Question: Joomla is an open-source CMS written in PHP, that originally was based on Apache, MySQL, and Linux.
Now it runs on IIS + Windows.
Can I install it on my Windows machine, using MS SQL Server instead of MySQL?

I have seen <URL> showing a person doing this. But when I download the joomla installer, it's not possible to install it onto MS SQL.
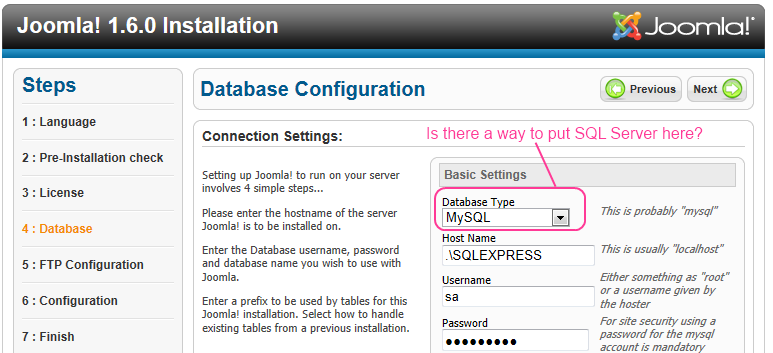
Answer: .
Yes, you can run joomla on SQL Server, sort of. But there are some big caveats.
- You must download a modified joomla installation. The best I found was a modified v1.6 joomla<URL> version of joomla supporting SQL Server that I found. - As far as I could tell there's no commitment to an ongoing maintenance of this thing. I looked in the joomla release plan and did not see SQL Server support as a commitment. - Lastly, and possibly most importantly, it does not work.
does it not work? Let me count the ways.
There are queries scattered throughout the joomla source code, to retrieve things like module names, article content, ratings, and so on. Most of the SQL code works with MySQL, and not with SQL Server. The "multidb" modified version modifies most? many of those queries to allow things to work with SQL Server. But, many of those things were missed. For example: I found a query, cannot recall now, which used LENGTH to get the length of a string, instead of the SQL Server function LEN. This caused the query to break, and whatever I was trying to do, did not happen.
Another case (once again, I forget precisely when this occurred) had to do with inserting a row. The joomla code uses syntax like 'INSERT INTO table column1=4 column2=18'. Actually now that I type this I recall precisely the table - it was the '#__modules_menu' table. The <URL>' . A simple enough change, but you need to skulk through joomla's PHP code to figure out where to make it.
There were other myriad bugs that popped up, mostly having to do with malformed SQL syntax. Treating a column as a number, when it is actually a string. Using the wrong table alias for an 'ORDER BY' clause.
I found that uploading a new template worked - the template was unpacked and recognized, no error reported. But the template styles table didn't get an update, for whatever reason, so the template was not actually available in the admin panels, after the upload. If I manually inserted an entry into #__template_styles, then the template became available.
The name on the label of the special joomla download I used said "RC1" but it is not release quality, by any stretch of the imagination.
---
If you try this, you will also need a bunch of other pre-requisites.
- - <URL>
The PHPinfo page shows VC runtime version and thread safety params